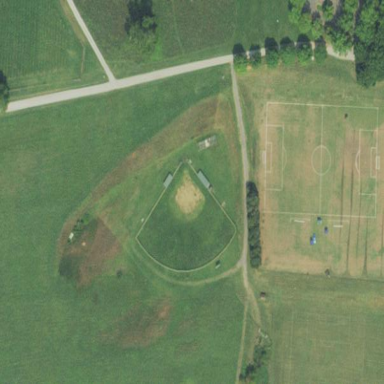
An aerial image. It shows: Softball pitch for leisure and sport activities.